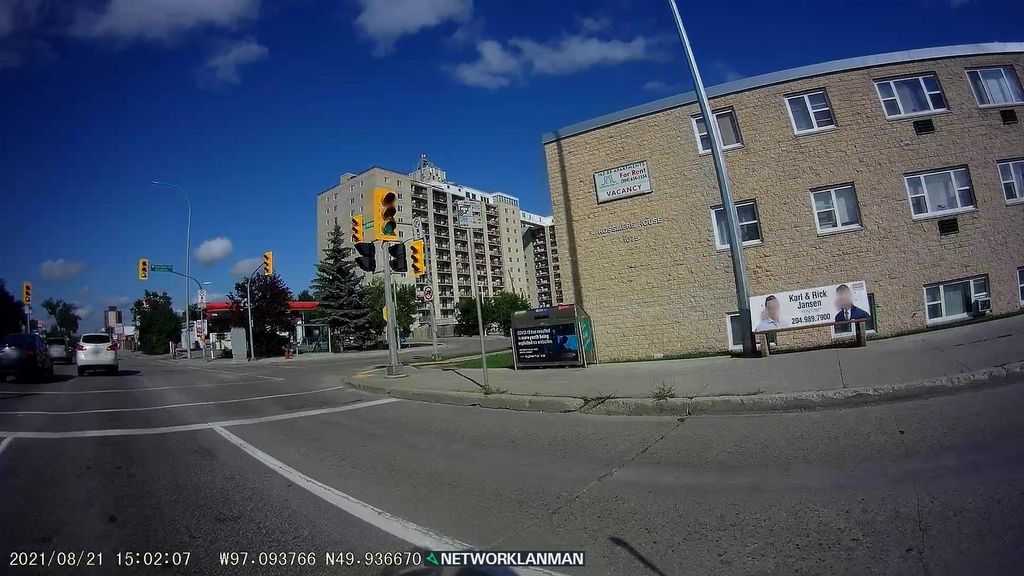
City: winnipeg